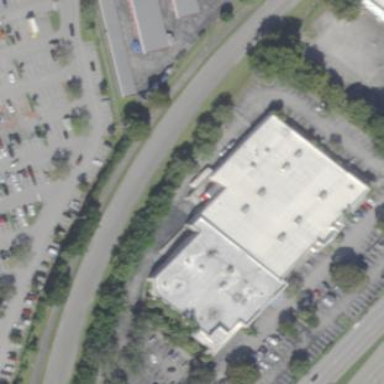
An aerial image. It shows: Commercial building.